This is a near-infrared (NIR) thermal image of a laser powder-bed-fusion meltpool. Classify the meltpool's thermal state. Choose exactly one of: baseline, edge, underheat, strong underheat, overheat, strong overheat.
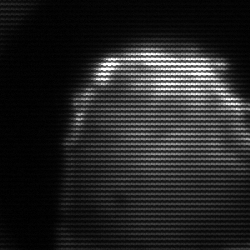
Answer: edge